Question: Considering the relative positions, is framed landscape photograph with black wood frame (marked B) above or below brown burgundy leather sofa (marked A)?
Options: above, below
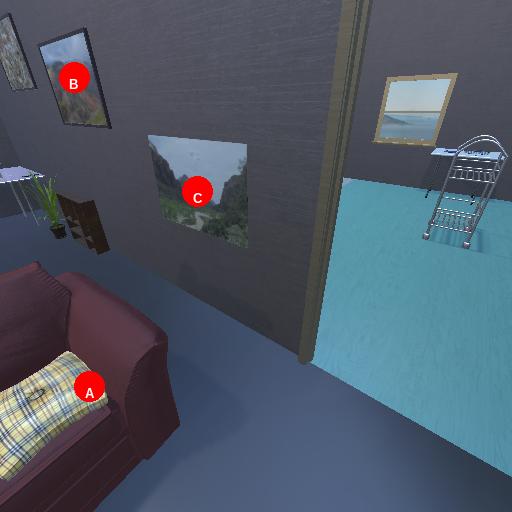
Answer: above